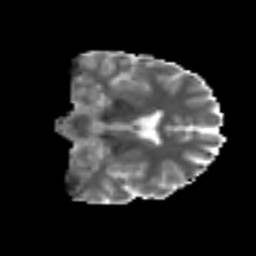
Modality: MD
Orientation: coronal
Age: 19
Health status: ill
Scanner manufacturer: philips
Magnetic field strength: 3 T
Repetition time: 9 s
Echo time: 0.127 s